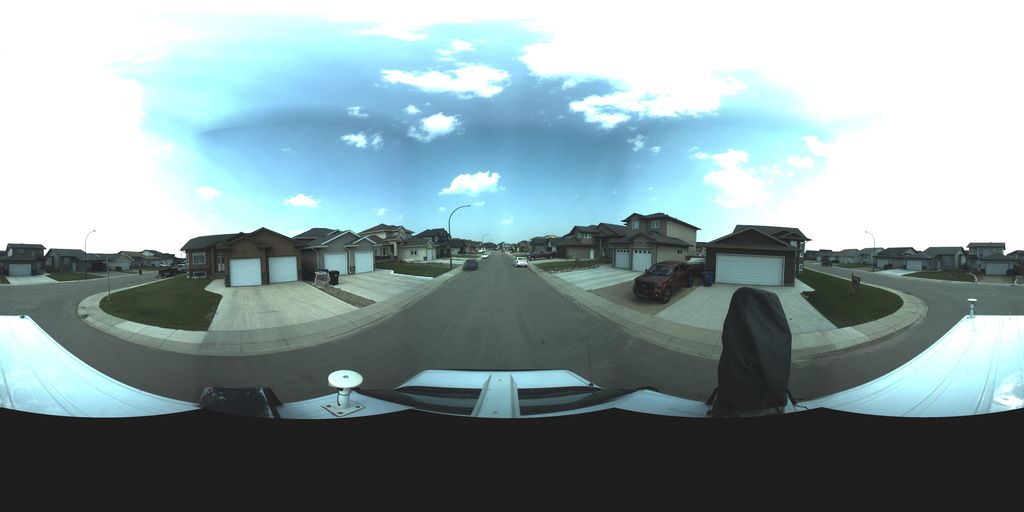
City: saskatoon